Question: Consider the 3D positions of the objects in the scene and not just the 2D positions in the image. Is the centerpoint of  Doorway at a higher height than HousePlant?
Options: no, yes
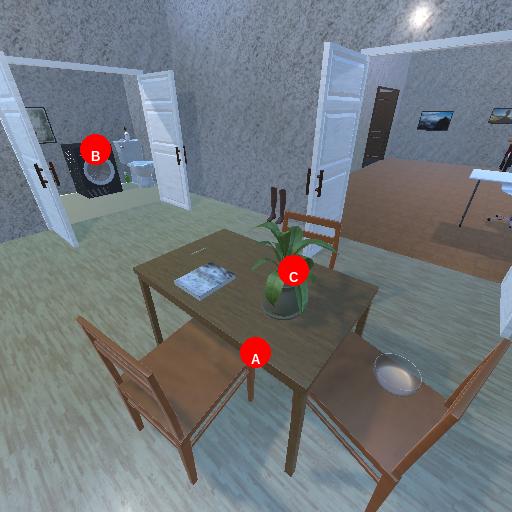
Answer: no